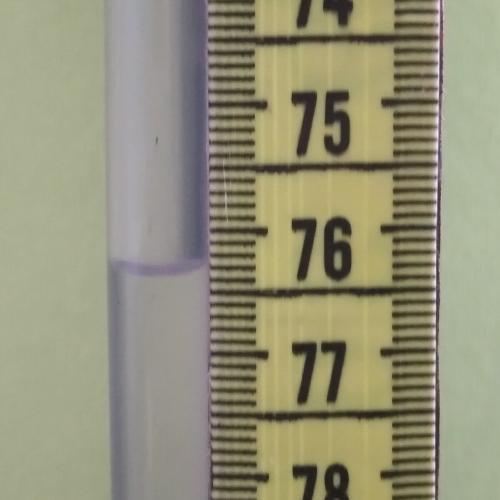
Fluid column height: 76.3 cm